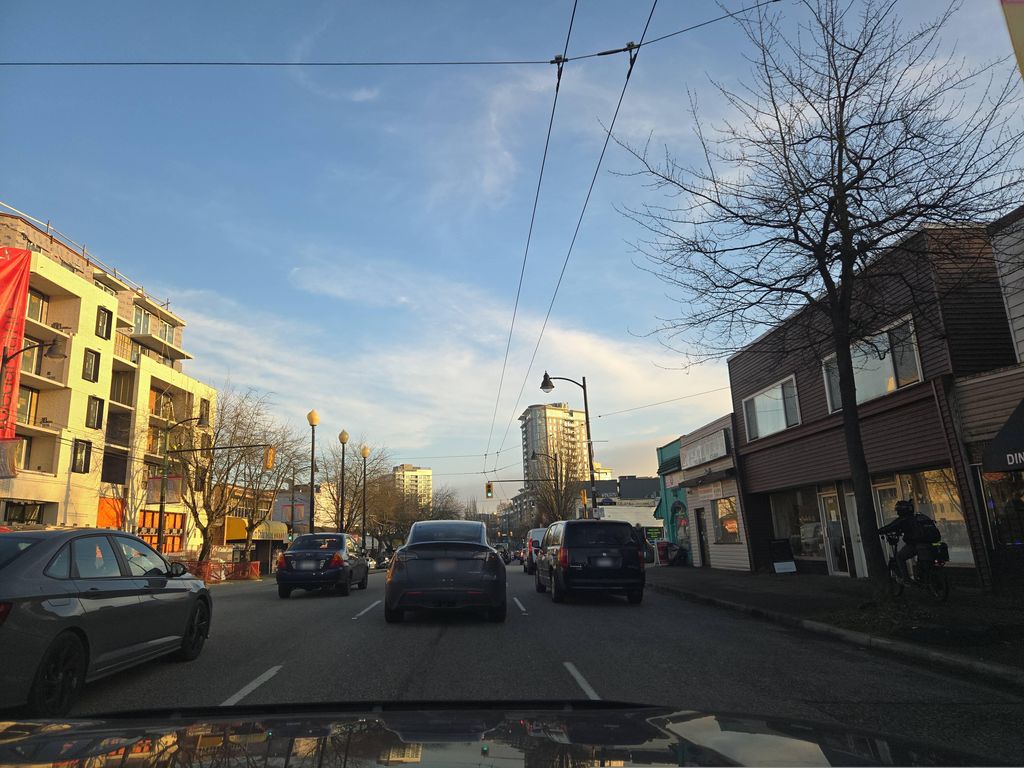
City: vancouver